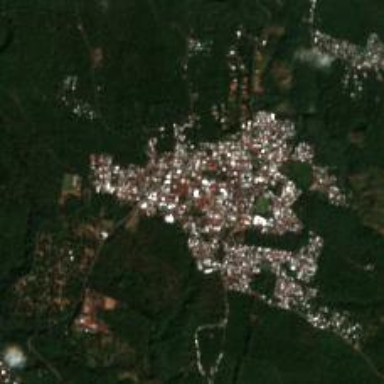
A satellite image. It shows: Town.